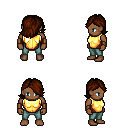
a pixel art fantasy rpg character, male body template, human, dark skin, gold chest armor, teal pants, brown swoop hairstyle, leather bracers, four views (front, back, left, right), 2x2 character sprite sheet, small pixel art, hard edges, no anti-aliasing